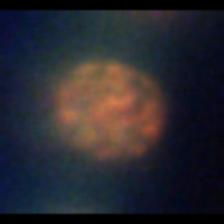
Taxon: Centric
Group: Diatoms